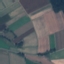
Land use / land cover class: PermanentCrop